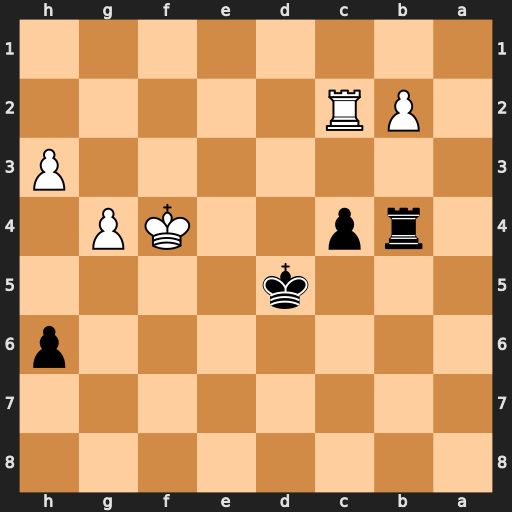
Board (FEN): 8/8/7p/3k4/1rp2KP1/7P/1PR5/8
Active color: b
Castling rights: -
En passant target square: -
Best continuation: c3+ Kf5 cxb2